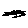
Label: fish